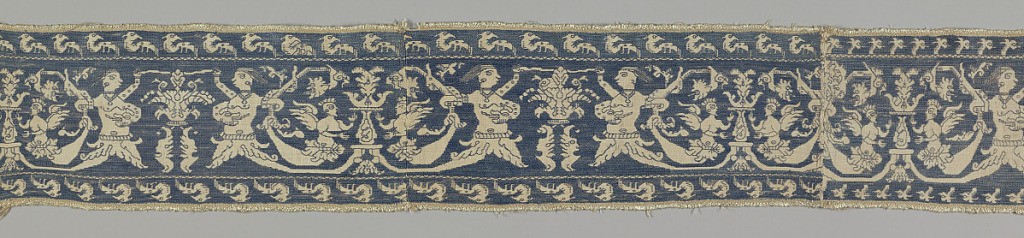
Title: Band
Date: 18th century
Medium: silk on linen Technique: chain and counted running stitch embroidery on plain weave
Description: Long band of linen, pieced in four places, embroidered in blue. The design is reserved in the ground of the linen, the background solidly worked with embroidery stitches. Design consists of fantastical mermaid-like figures in profile confronted on either side of a fountain-like structure. Figures alternate with smaller-winged confronted grotesques. Narrow cream looped fringe trims the top and bottom edges.